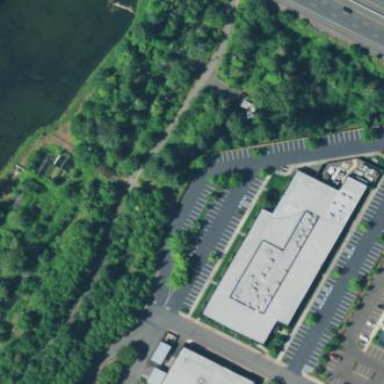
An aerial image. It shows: Commercial building.